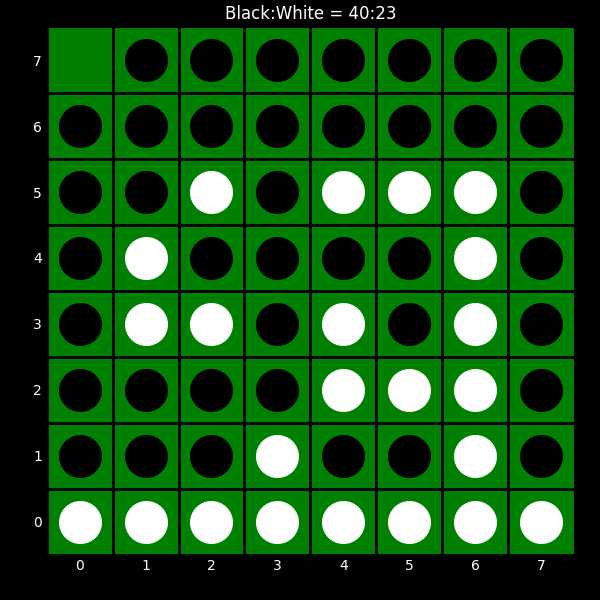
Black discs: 40
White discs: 23